Question: I am trying to place a ladda button on page rendered by backbone with require.js along with bootstrap components. However, I got
> '"Uncaught ReferenceError: Spinner is not defined".'
I cut out the minified spin.js from the original ladda.js and put them in the same directory.
Shim'ed ladda as below:
'''
require.config ({
paths: {
//jquery, underscore, backbone here
spin : 'libs/ladda/spin',
ladda: 'libs/ladda/ladda'
},
shim: {
ladda: {
deps: ['spin'],
exports: 'Ladda'
}
}
});
'''
In backbone view:
'''
define([
'jquery',
'underscore',
'backbone',
'bootstrap',
'spin',
'ladda',
], function($, _, Backbone, Bootstrap, Spinner, ladda){
render: function () {
//templating
console.log ('Spinner: ' + typeof Spinner);
Ladda.create ($('button'));
}
});
'''
I could see 'typeof Spinner' is a function. Spinner.name property is "p". Shouldn't Spinner.name be "Spinner" instead of "p"? or "p" is inherit from minified variable?
What other steps I miss out to make Spinner visible in scope to ladda.js? Appreciate any advice render.
Thank you.
Thanks to Bass Jobsen's advice, use hakimel committed 'spin.js', 'Spinner' is loaded but error still persist. Below Chrome Dev Tool console:

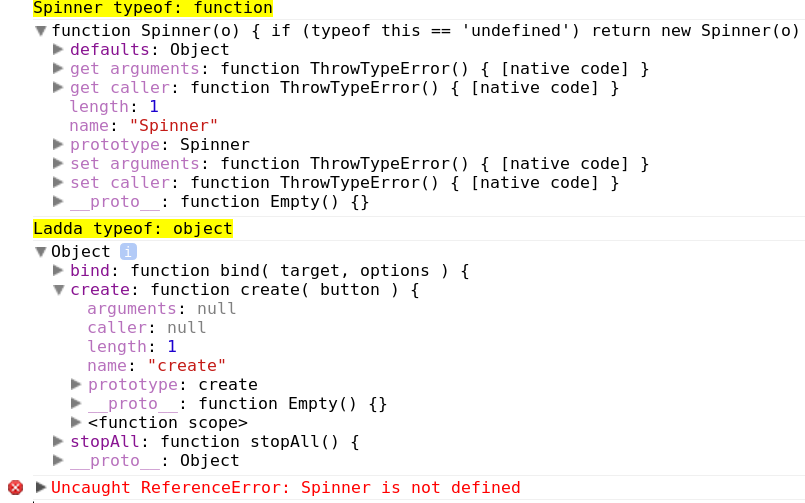
Answer: Based on github.com/hakimel/Ladda/pull/7 i rewrote spin.js to a class like Ladda itself. I used define instead require (<URL>.
Now spinner is a object too.
'Ladda.bind()' doesn't seems to work (or i don't understand what to expect). You could create a new button object: 'Ladda.create()';
See: <URL>
'''
//https://github.com/requirejs/example-jquery-cdn
requirejs.config({
//"baseUrl": "js/lib",
enforceDefine: true,
"paths": {
"app": "app",
"jquery": "//ajax.googleapis.com/ajax/libs/jquery/2.0.0/jquery.min",
"spin": "spin",
"ladda": "ladda"
},
shim: {
"spin": {exports: "Spinner"},
"ladda": {
depends: "spin",
exports: "Ladda"
},
}
});
// Load the main app module to start the app
requirejs(["app/main"]);
'''
:
'''
define(["jquery",'ladda','spin'], function($,ladda) {
//the jquery.alpha.js and jquery.beta.js plugins have been loaded.
$(function() {
console.log("$: " + typeof $);
console.log("ladda: " + typeof Ladda);
console.log("spin: " + typeof Spinner);
Ladda.bind($('button')[0]); //don't work ????????????
//return;
//Ladda.create('.ladda-button');
var l = Ladda.create($('button')[1]);
l.start();
// Will display a progress bar for 50% of the button width
l.setProgress( 5 );
// Stop loading
l.stop();
// Toggle between loading/not loading states
l.toggle();
// Check the current state
l.isLoading();
});
});
'''